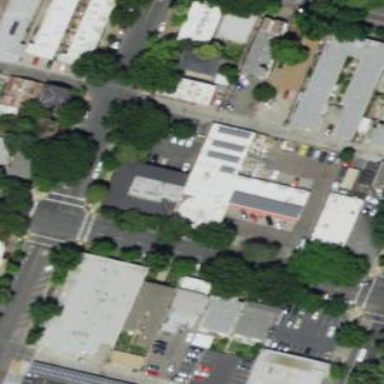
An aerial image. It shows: Hardware shop located in building.